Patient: sex F, age 69
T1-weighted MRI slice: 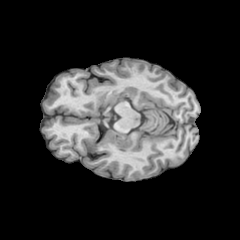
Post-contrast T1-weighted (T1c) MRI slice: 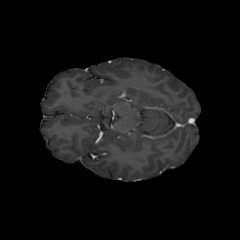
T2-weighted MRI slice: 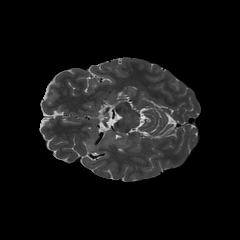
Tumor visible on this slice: yes
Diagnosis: Astrocytoma, IDH-wildtype
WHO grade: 2